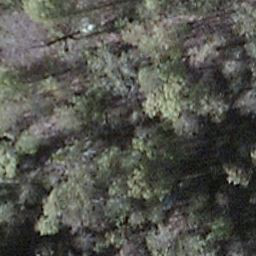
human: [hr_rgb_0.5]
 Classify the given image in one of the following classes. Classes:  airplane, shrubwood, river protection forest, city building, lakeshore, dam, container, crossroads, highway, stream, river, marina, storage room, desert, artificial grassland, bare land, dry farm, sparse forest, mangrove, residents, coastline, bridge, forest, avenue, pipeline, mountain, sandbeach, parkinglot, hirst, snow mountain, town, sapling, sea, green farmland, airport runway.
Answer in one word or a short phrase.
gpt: shrubwood